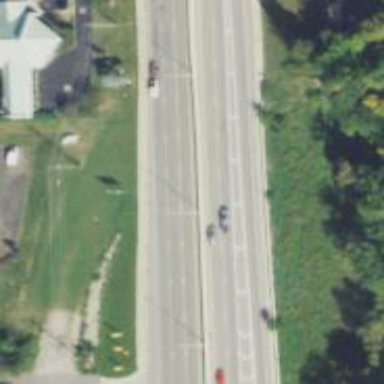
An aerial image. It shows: Trunk highway.